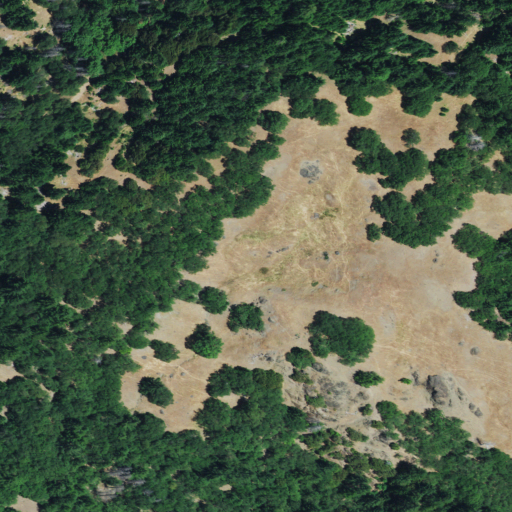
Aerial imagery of mountain in California named Bally containing evergreen forest, shrub, mixed forest, grassland, and deciduous forest